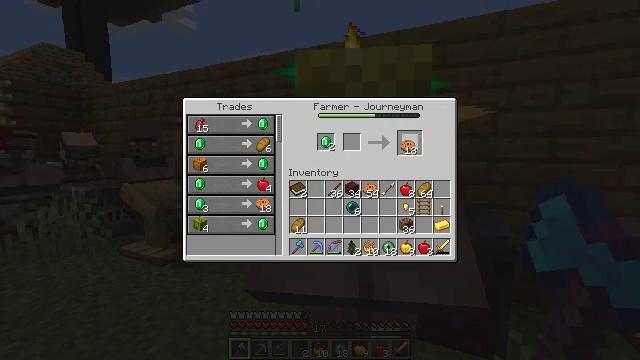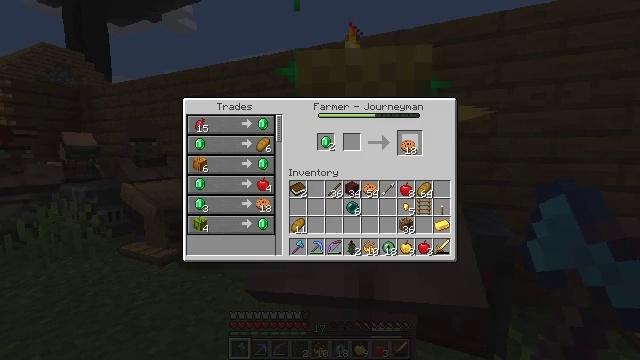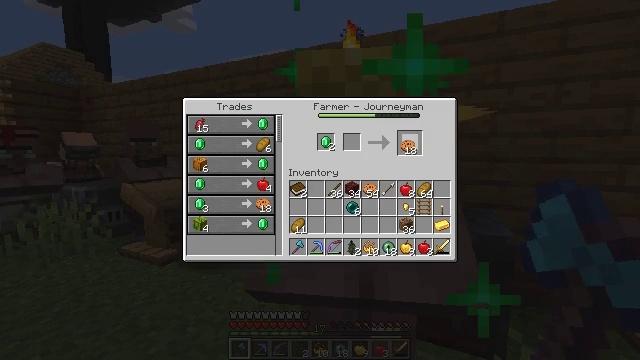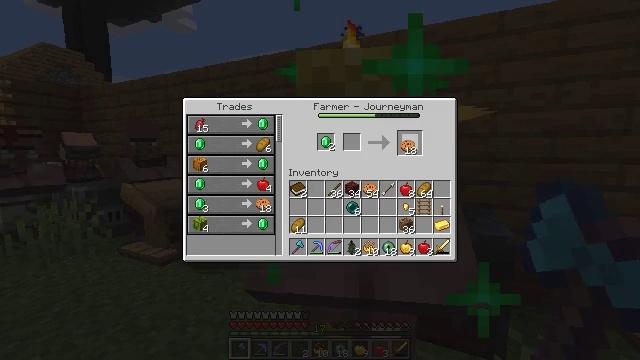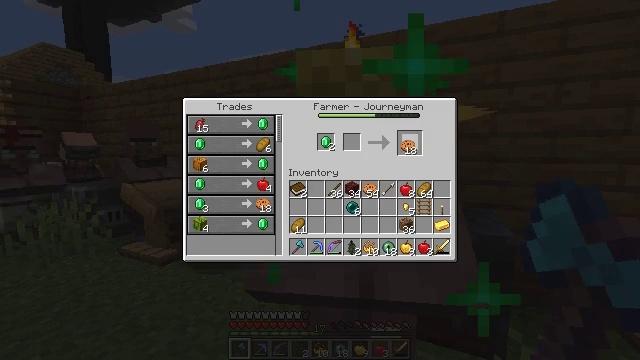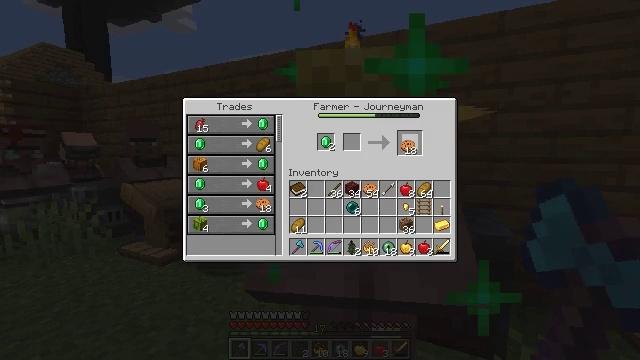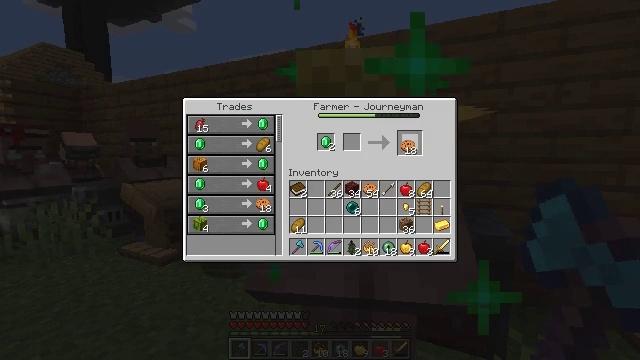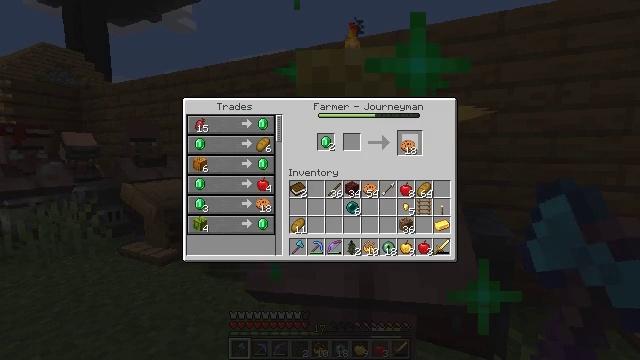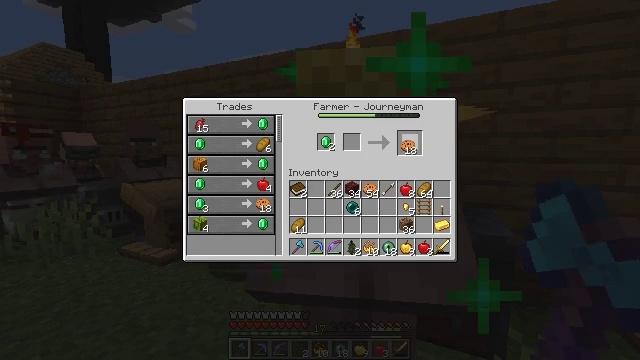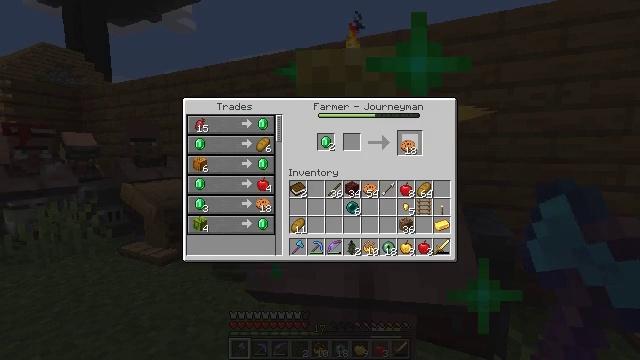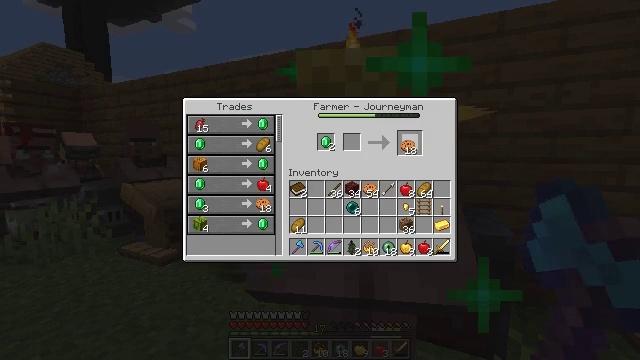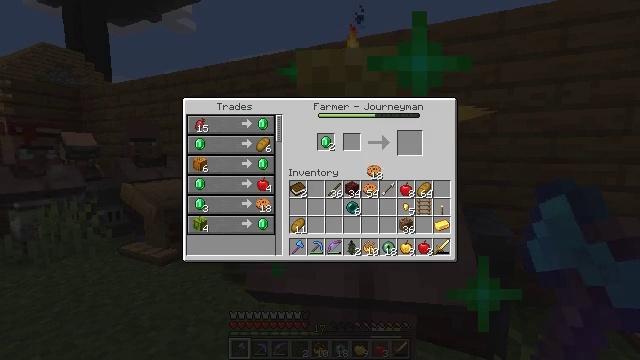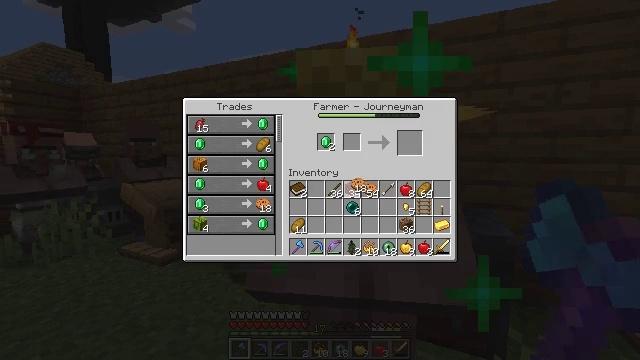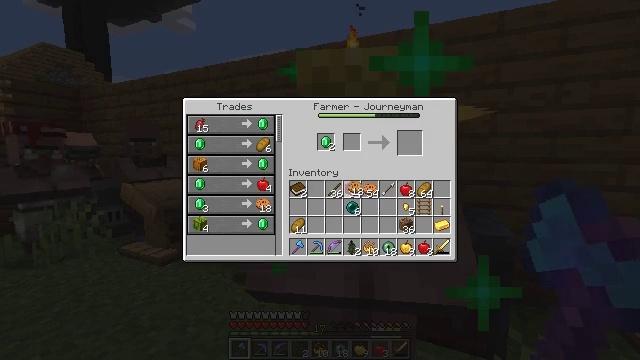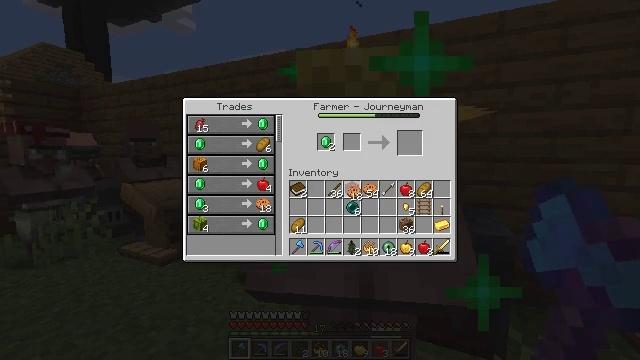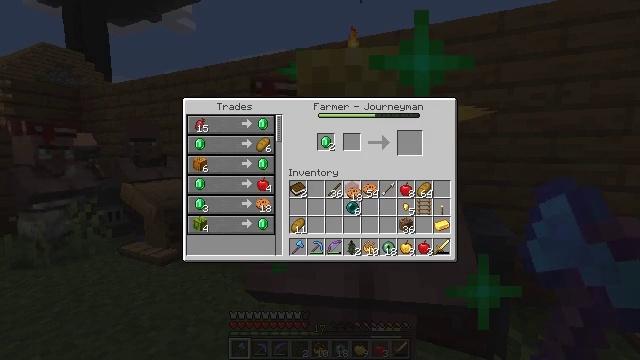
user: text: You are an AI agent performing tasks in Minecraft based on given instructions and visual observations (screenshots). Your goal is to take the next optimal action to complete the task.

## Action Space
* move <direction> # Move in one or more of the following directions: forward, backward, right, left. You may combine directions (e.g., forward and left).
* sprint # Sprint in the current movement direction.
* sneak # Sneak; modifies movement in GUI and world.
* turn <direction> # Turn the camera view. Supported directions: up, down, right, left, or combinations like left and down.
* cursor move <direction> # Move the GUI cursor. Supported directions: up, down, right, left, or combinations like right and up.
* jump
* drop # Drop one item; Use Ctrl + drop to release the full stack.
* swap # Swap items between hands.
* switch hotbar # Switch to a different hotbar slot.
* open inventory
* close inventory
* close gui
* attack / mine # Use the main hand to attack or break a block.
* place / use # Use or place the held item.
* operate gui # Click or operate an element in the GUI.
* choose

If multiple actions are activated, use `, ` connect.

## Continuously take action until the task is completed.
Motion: motion action
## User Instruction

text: Craft an ender eye in the crafting table.
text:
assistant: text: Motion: open gui
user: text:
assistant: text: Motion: operate gui
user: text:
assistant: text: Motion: operate gui
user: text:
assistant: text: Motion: operate gui
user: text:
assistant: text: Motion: no_op
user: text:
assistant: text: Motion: no_op
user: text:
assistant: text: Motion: no_op
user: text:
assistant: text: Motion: no_op
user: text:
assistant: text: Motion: no_op
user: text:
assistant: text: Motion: no_op
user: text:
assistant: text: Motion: cursor move left and down
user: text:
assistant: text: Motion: cursor move left and down
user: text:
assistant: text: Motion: no_op
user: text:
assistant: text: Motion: no_op
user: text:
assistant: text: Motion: no_op
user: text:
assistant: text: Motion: no_op
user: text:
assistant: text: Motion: no_op
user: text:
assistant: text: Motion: no_op
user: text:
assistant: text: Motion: no_op
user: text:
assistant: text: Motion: operate gui
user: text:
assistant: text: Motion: operate gui
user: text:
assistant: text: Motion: operate gui
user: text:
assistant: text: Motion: no_op
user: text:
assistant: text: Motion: no_op
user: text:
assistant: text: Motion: no_op
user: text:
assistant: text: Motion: no_op
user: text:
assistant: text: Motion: no_op
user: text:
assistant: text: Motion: no_op
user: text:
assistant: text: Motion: no_op
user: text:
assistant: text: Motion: no_op